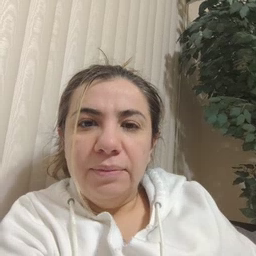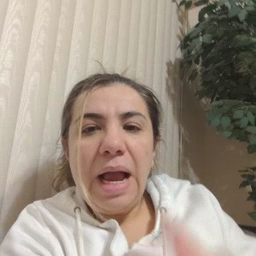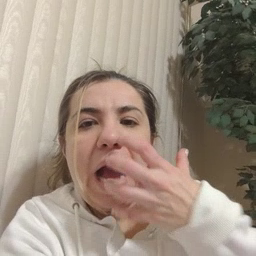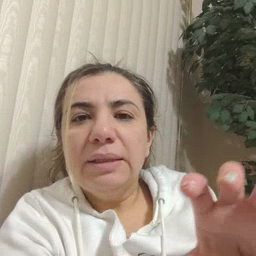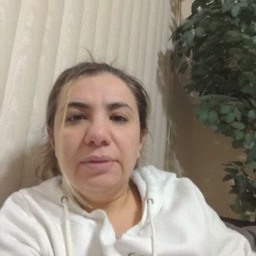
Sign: hot